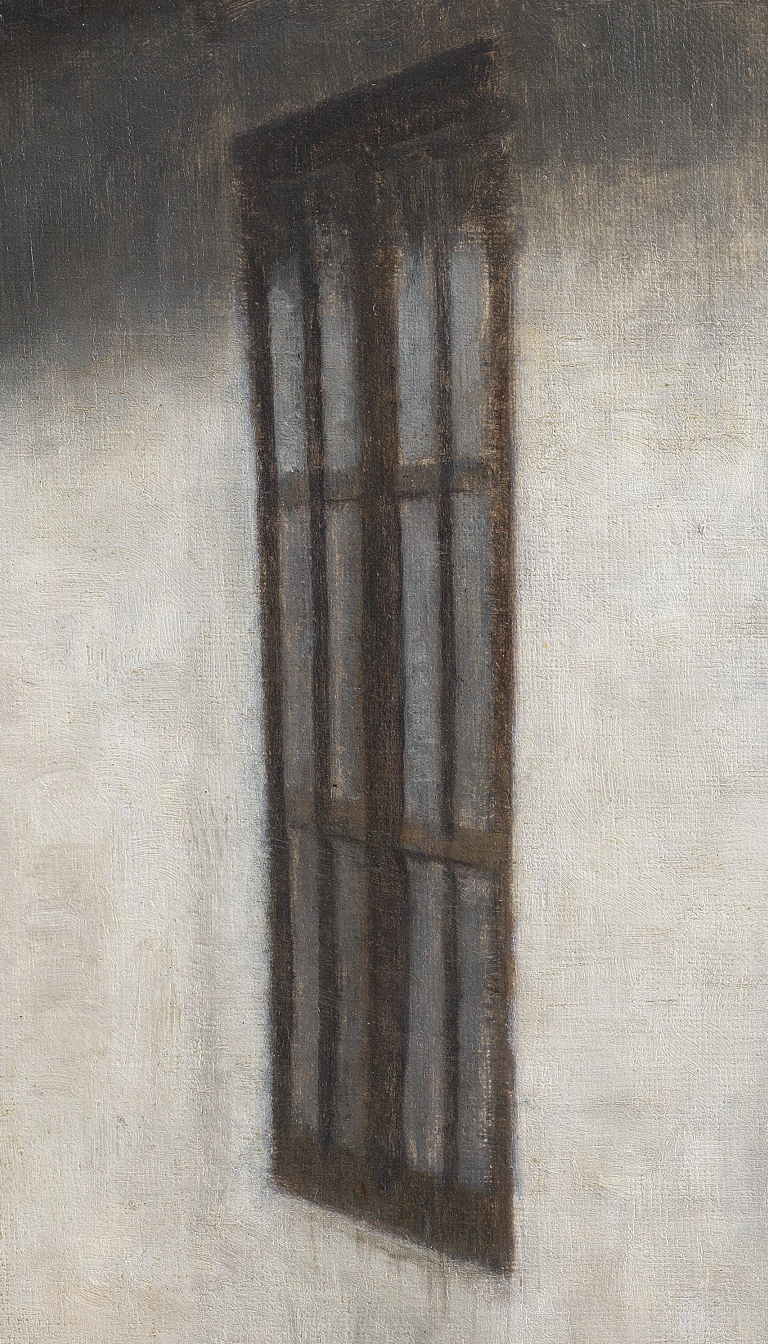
landscape painting, medium, overcast daylight, white farmhouse exterior with dark gridded window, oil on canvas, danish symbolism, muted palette